Question: a other stupid question from my side ;) I have some issues with the following snippet with len(x)=len(y)=7'700'000:
'''
from numpy import *
for k in range(len(x)):
if x[k] == xmax:
xind = -1
else:
xind = int(floor((x[k]-xmin)/xdelta))
if y[k] == ymax:
yind = -1
else:
yind = int(floor((y[k]-ymin)/ydelta))
arr = append(arr,grid[xind,yind])
'''
All variables are floats or integers except 'arr' and 'grid'. 'arr' is a 1D-array and 'grid' is a 2D-array.
My problem is that it takes a long time to run through the loop (several minutes). Can anyone explain me, why this takes such a long time? Have anyone a suggestion? Even if I try to exchange 'range()' through 'arange()'then I save only some second.
Thanks.
Sorry. Forgot to tell that I'm importing 'numpy'
I have some points in a 2D-grid. Each cell of the grid have a value stored. I have to find out which position the point have and apply the value to a new array. That's my problem and my idea.
p.s.: look at the picture if you want to understand it better. the values of the cell are represented with different colors.

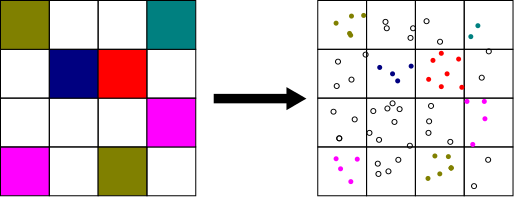
Answer: How about something like:
'''
import numpy as np
xind = np.floor((x-xmin)/xdelta).astype(int)
yind = np.floor((y-ymin)/ydelta).astype(int)
xind[np.argmax(x)] = -1
yind[np.argmax(y)] = -1
arr = grid[xind,yind]
'''
Note: if you're using numpy don't treat the arrays like python lists if you want to do things efficiently.